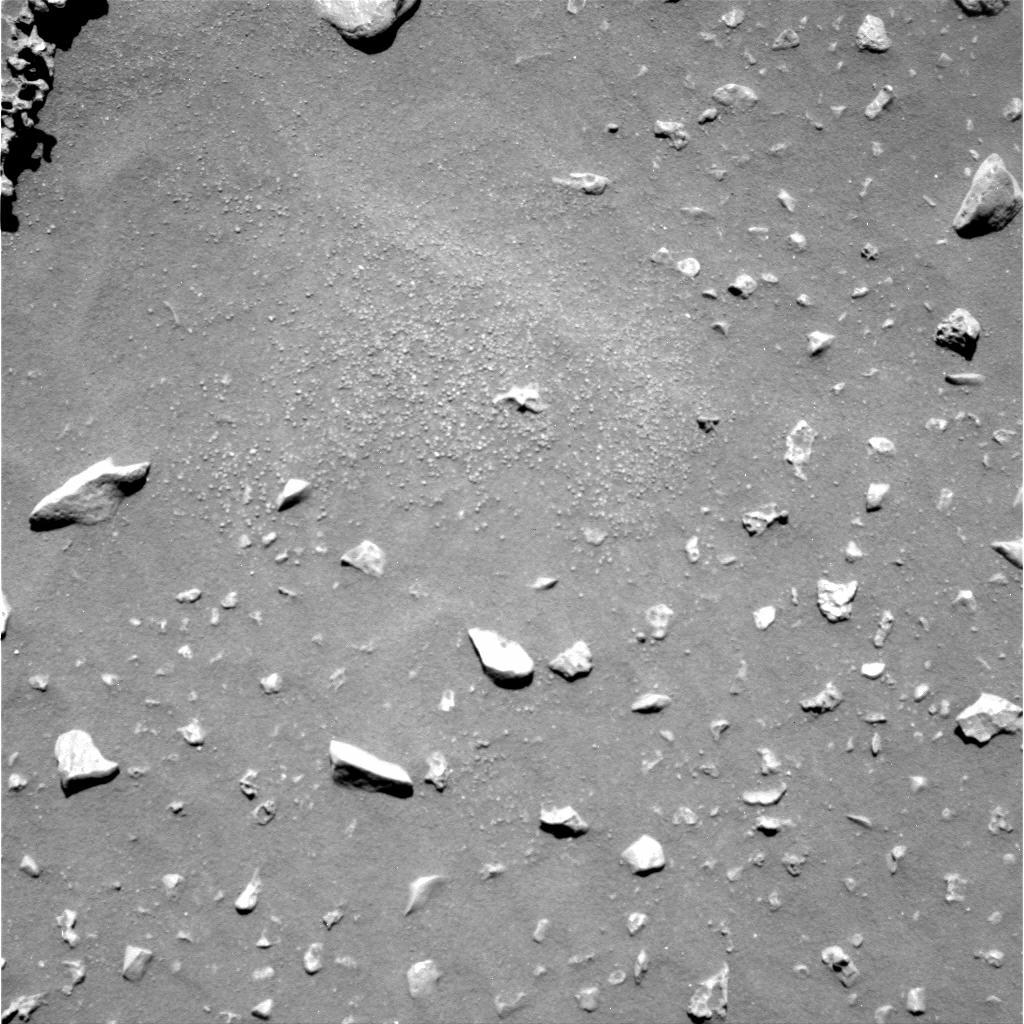
Terrain classes present: Bedrock, Gravel / Sand / Soil, Rock, Shadow